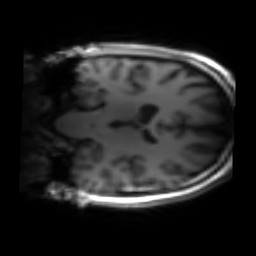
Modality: inplaneT1
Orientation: coronal
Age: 25
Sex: male
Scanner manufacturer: siemens
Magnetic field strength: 3 T
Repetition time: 1.2 s
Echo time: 0.00251 s